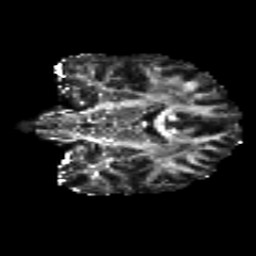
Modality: FA
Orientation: coronal
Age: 27
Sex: male
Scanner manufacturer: siemens
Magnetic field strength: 3 T
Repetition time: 8.8 s
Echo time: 0.085 s